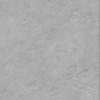
Label: not_dusty